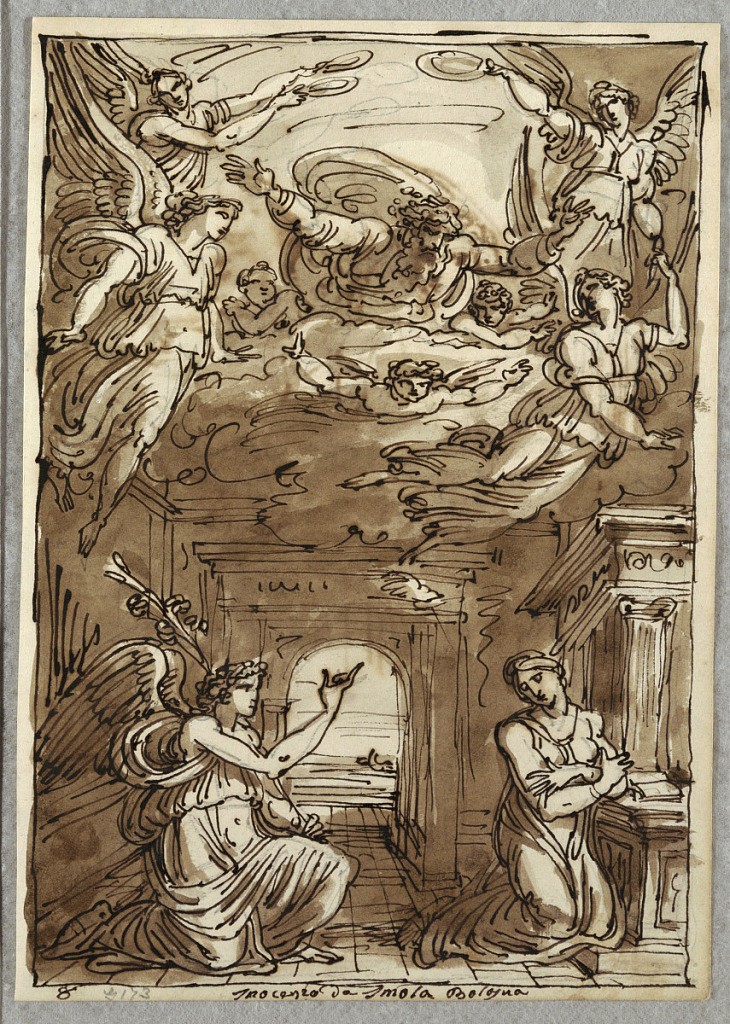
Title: The Annunciation, Study after Innocenza da Imola
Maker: Felice Giani, Italian, 1758–1823
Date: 1810–20
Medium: Pen and brown ink, brush and light brown wash over black chalk on white laid paper
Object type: Sketchbook folio
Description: Annunciation: An angel kneels at left pointing at kneeling Virgin at right. Above- God, four angels, and three putti on clouds. Scene set inroom with arched opening to landscape.